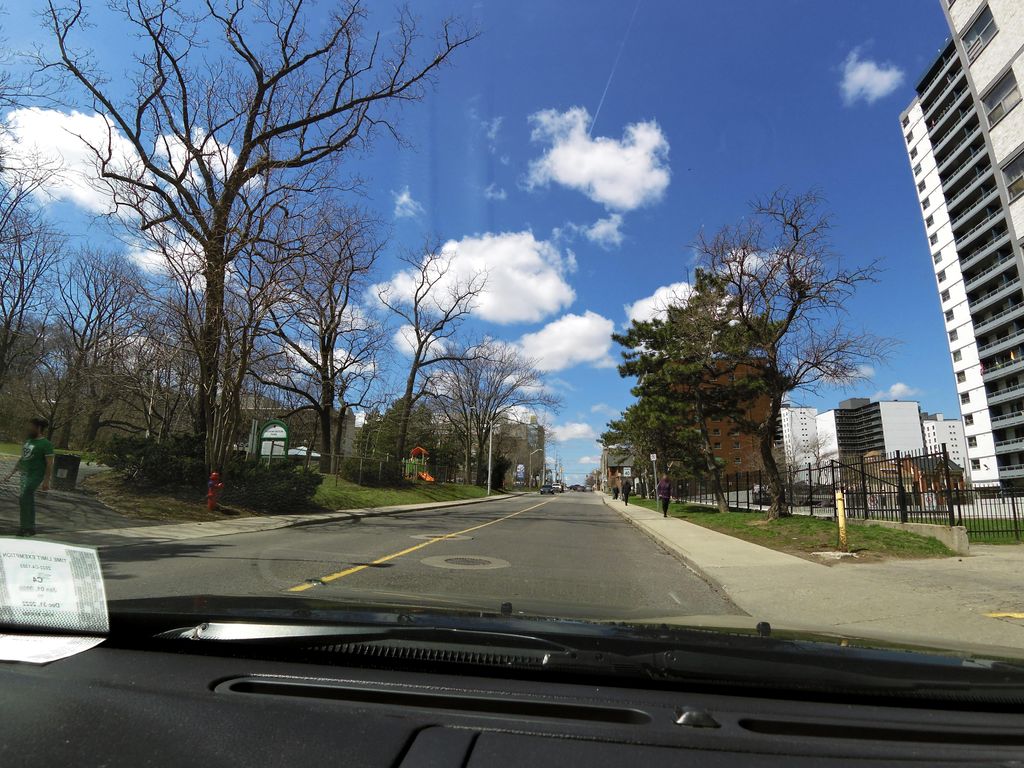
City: hamilton